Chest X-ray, PA view. Patient: 47 years old, sex F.
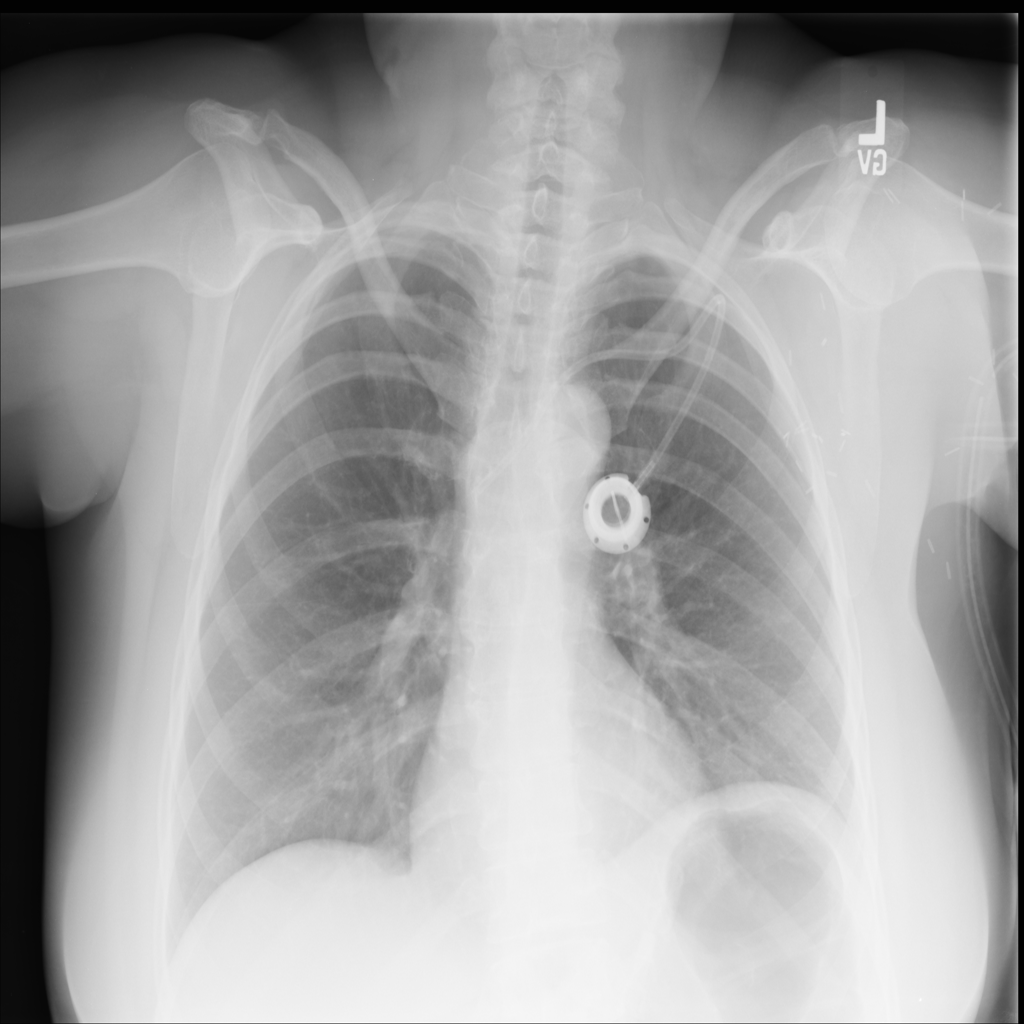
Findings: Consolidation